Aerial crown-view tile of a tropical tree (Barro Colorado Island, Panama), acquired 20241216:
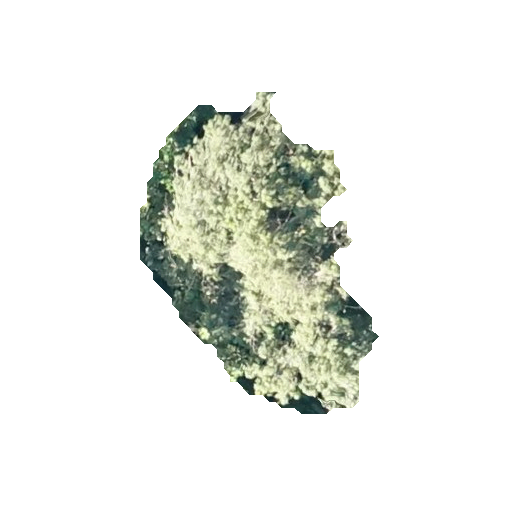
Species: Handroanthus guayacan
GBIF accepted scientific name: Handroanthus guayacan
Crown area: 70.298 m²